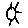
Label: sun